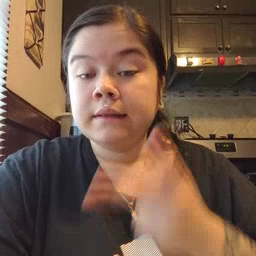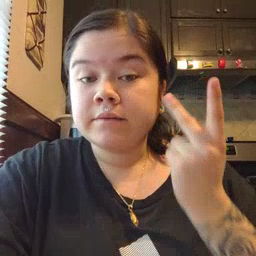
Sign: kitty